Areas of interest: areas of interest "West Area K6 Ball Field"
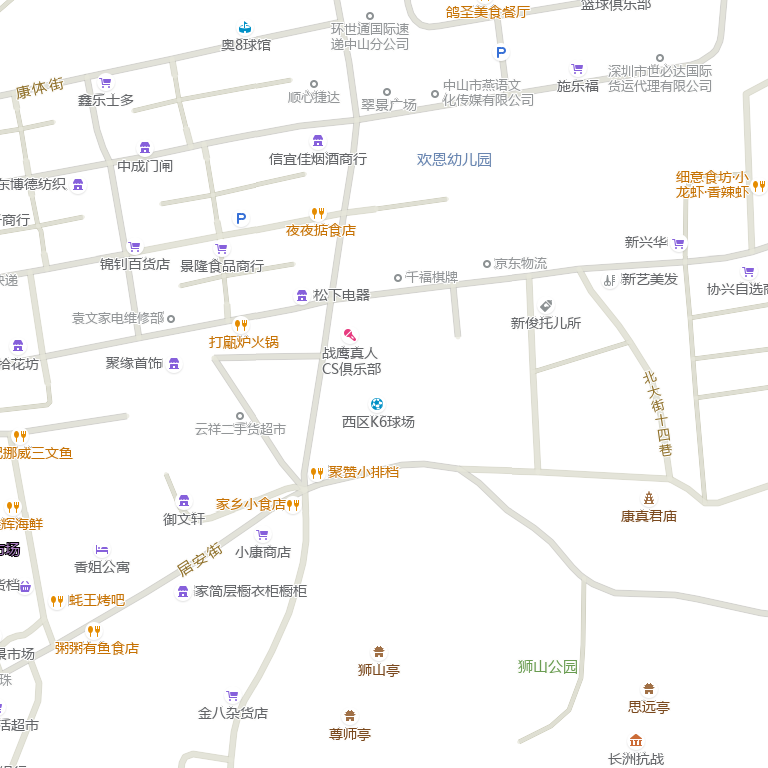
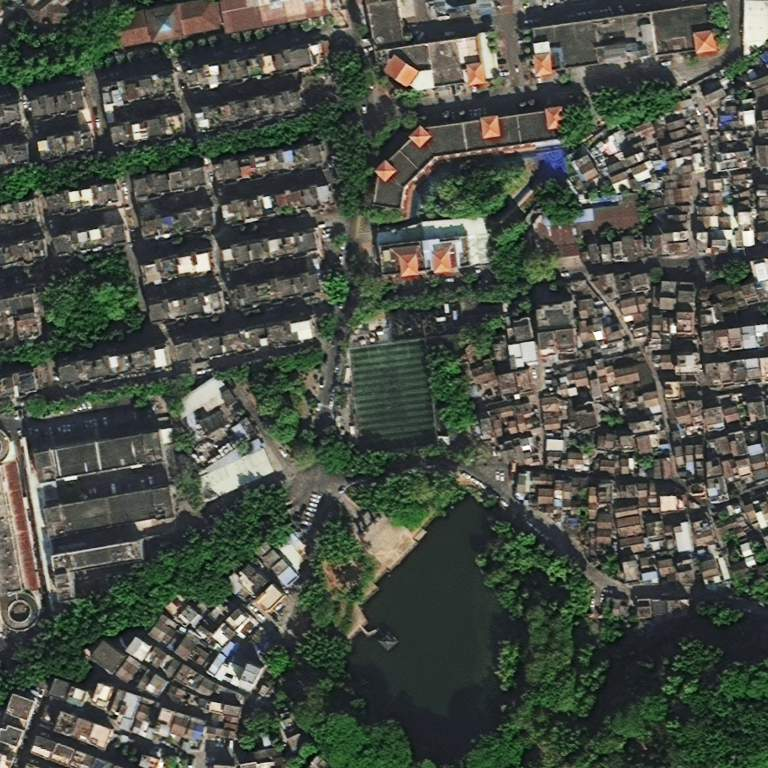